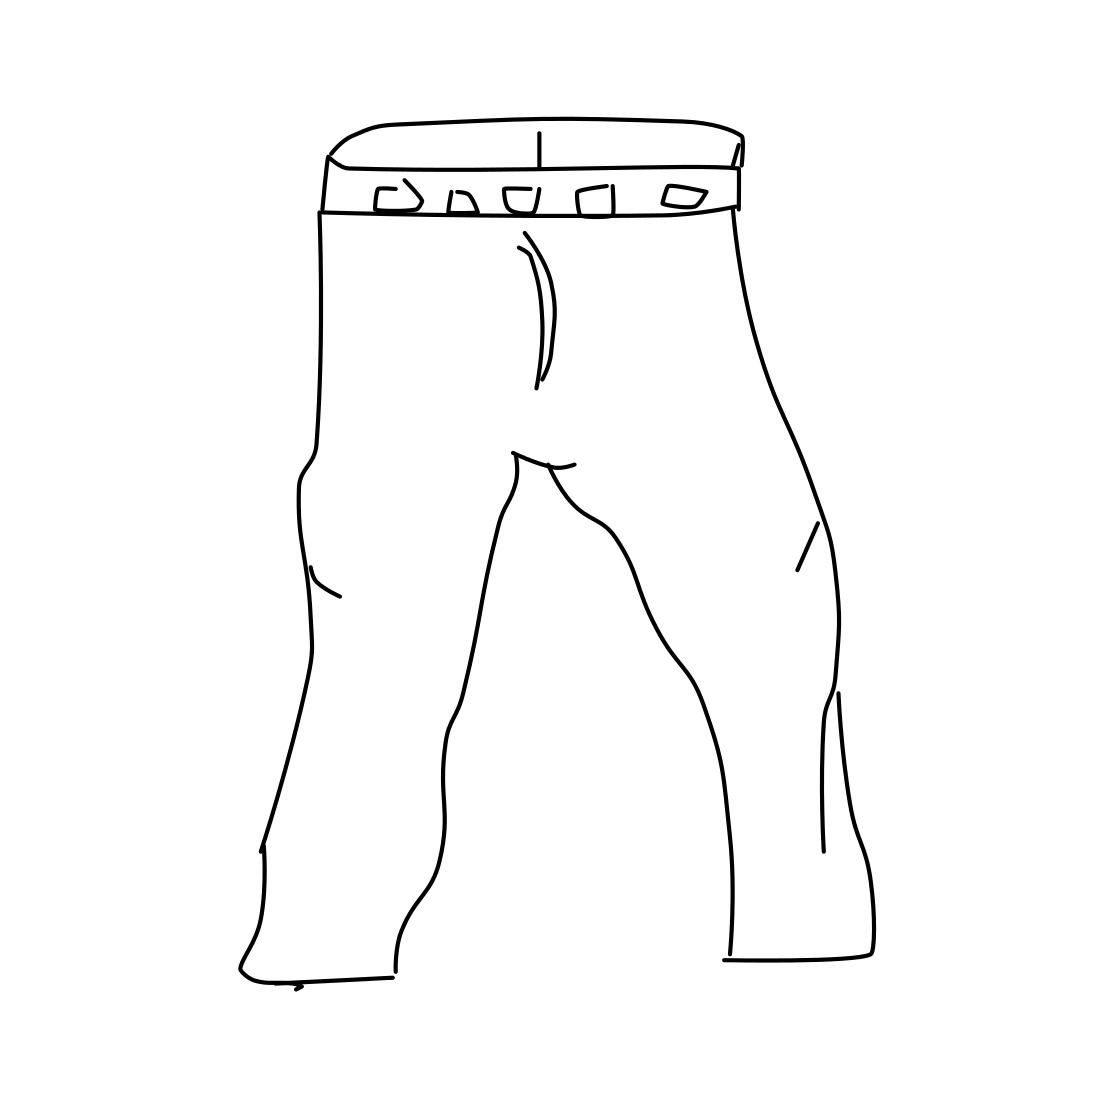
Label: trousers